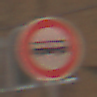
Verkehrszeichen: VerbotKraftomnibusse
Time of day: MorningAfternoon
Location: Outdoor (Urban)
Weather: Clear
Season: NotSpecified
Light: Natural